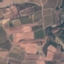
Land use / land cover class: PermanentCrop